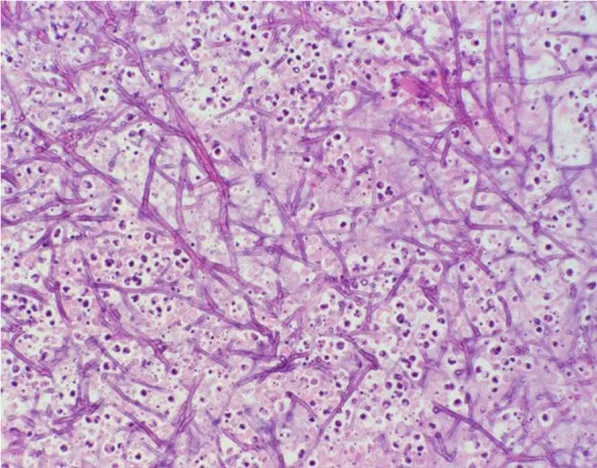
Microscopic image of biopsy findings: biopsy with intralesional myriads of branched fungal hyphae. H&E stain, x 20.
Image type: pathology (h&e)